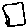
Label: square